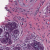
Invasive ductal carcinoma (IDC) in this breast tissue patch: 0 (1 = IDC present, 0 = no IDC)